Aerial crown-view tile of a tropical tree (Barro Colorado Island, Panama), acquired 20240716:
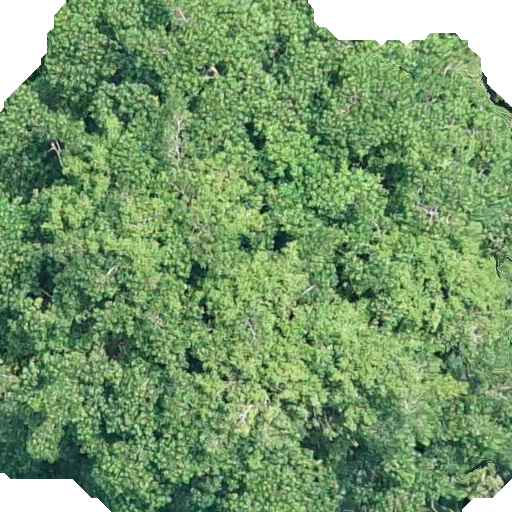
Species: Hura crepitans
GBIF accepted scientific name: Hura crepitans
Crown area: 464.433 m²